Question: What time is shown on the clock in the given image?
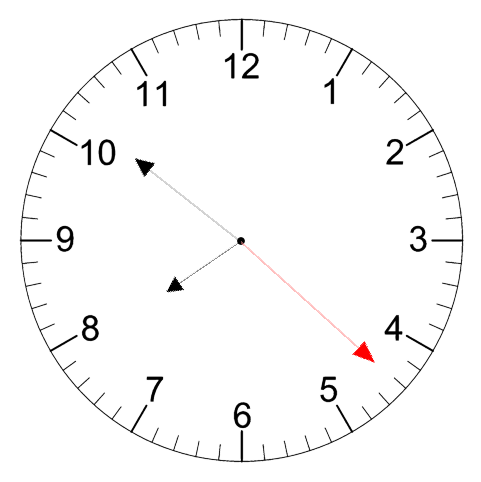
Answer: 07:51:22